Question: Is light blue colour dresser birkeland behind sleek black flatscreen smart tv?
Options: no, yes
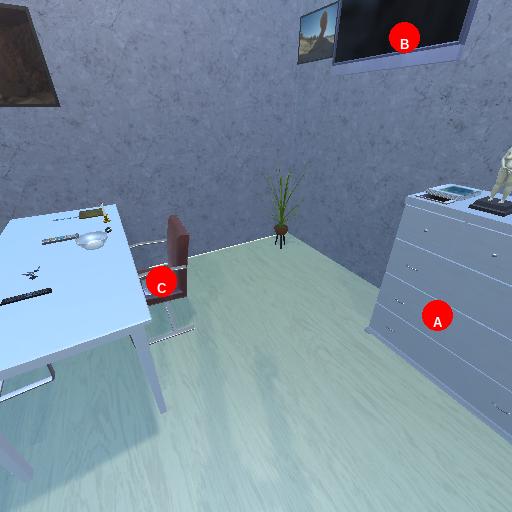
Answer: no